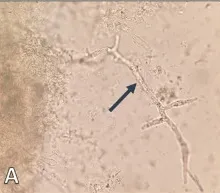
(A) Direct microscopic examination using 20% KOH revealing hyaline hyphae (x400).
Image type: pathology (immunostaining)